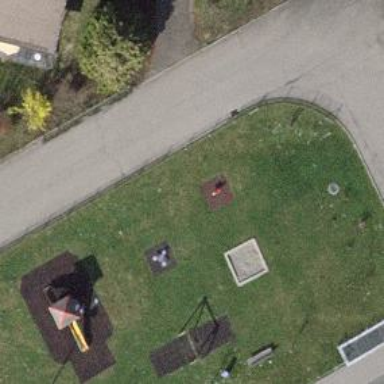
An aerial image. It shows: Grassy playground surrounded by fence.